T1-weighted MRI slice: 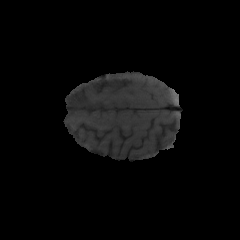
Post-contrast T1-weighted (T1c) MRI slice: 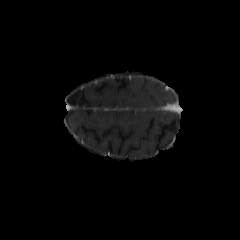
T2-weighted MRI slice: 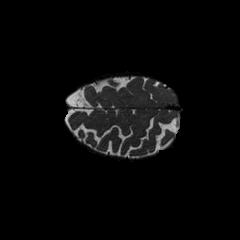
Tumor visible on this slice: no